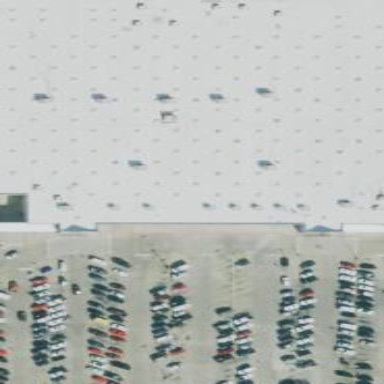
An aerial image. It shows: Retail building housing supermarket.